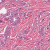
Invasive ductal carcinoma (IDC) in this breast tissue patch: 1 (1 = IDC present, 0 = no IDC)